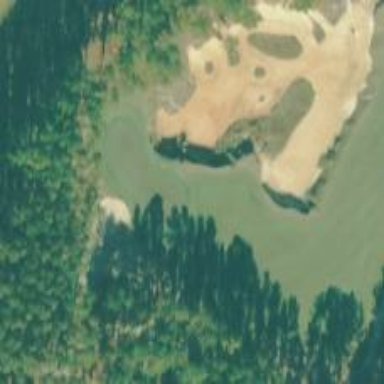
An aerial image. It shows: Golf hole.